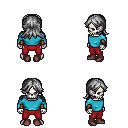
a pixel art fantasy rpg character, male body template, skeleton, teal long-sleeve shirt, red pants, gray loose hair, leather bracers, maroon shoes, four views (front, back, left, right), 2x2 character sprite sheet, small pixel art, hard edges, no anti-aliasing